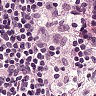
Metastatic tissue present: no